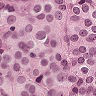
Metastatic tissue present: yes